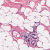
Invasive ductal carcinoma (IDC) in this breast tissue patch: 0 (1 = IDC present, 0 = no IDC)